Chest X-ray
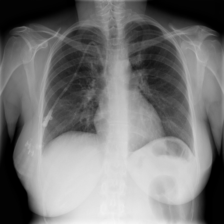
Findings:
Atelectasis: negative
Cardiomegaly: negative
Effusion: negative
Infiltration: negative
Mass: negative
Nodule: negative
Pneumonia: negative
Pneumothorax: negative
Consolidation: negative
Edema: negative
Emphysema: negative
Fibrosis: negative
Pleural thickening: negative
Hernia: negative